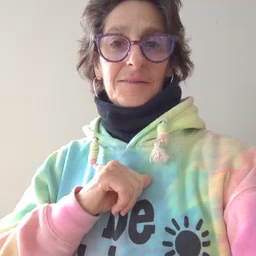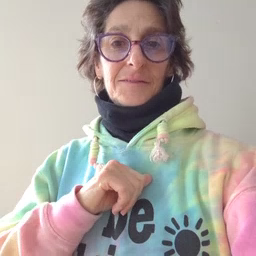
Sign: child